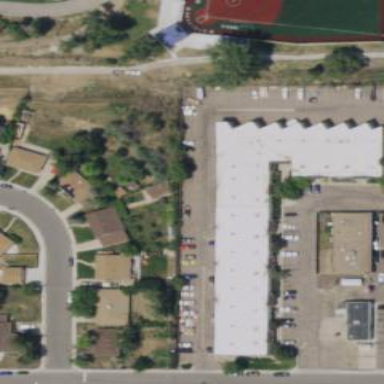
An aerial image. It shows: Commercial building.